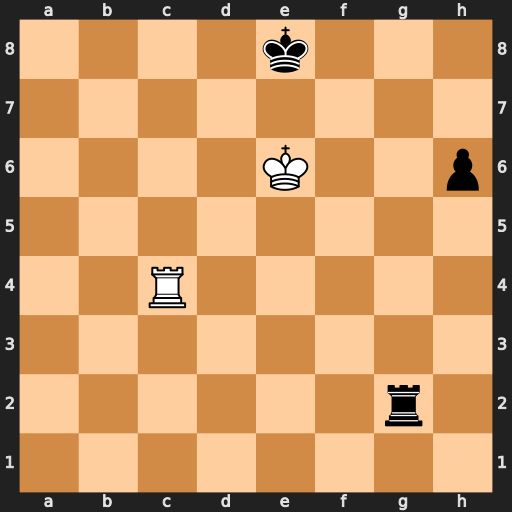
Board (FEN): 4k3/8/4K2p/8/2R5/8/6r1/8
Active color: w
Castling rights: -
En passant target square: -
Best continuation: Rc8#